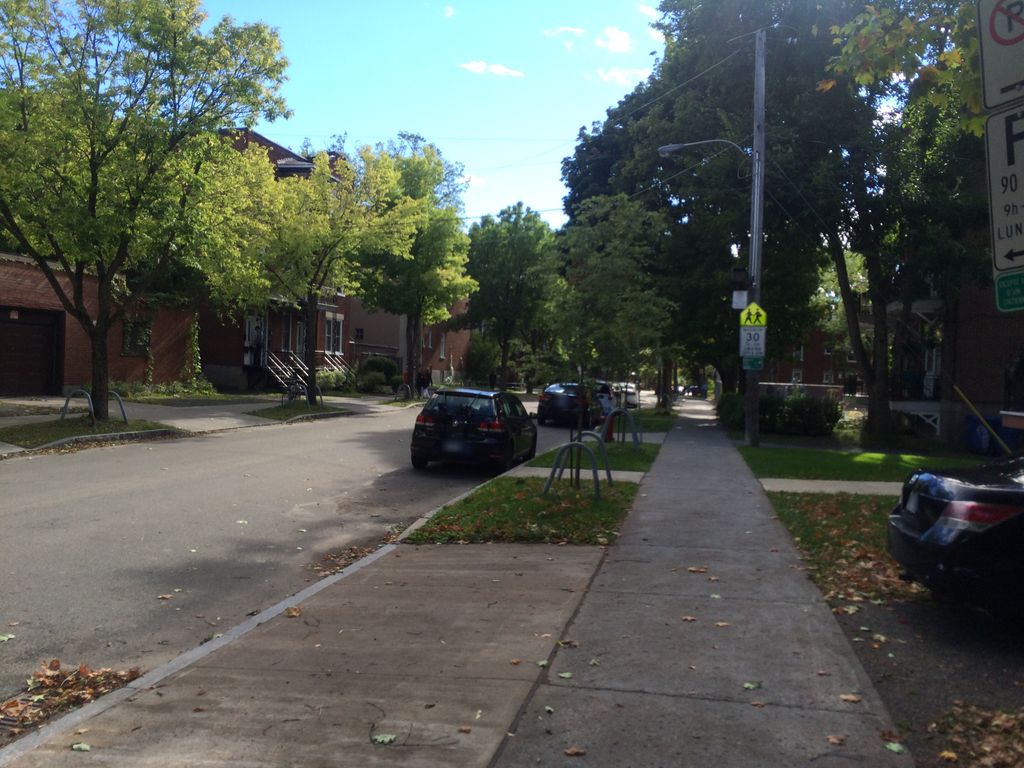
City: quebec_city